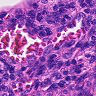
Metastatic tissue present: no